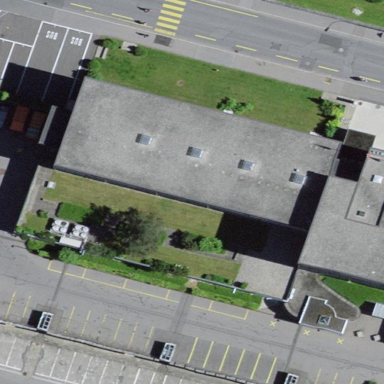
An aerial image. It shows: Office building.